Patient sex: M
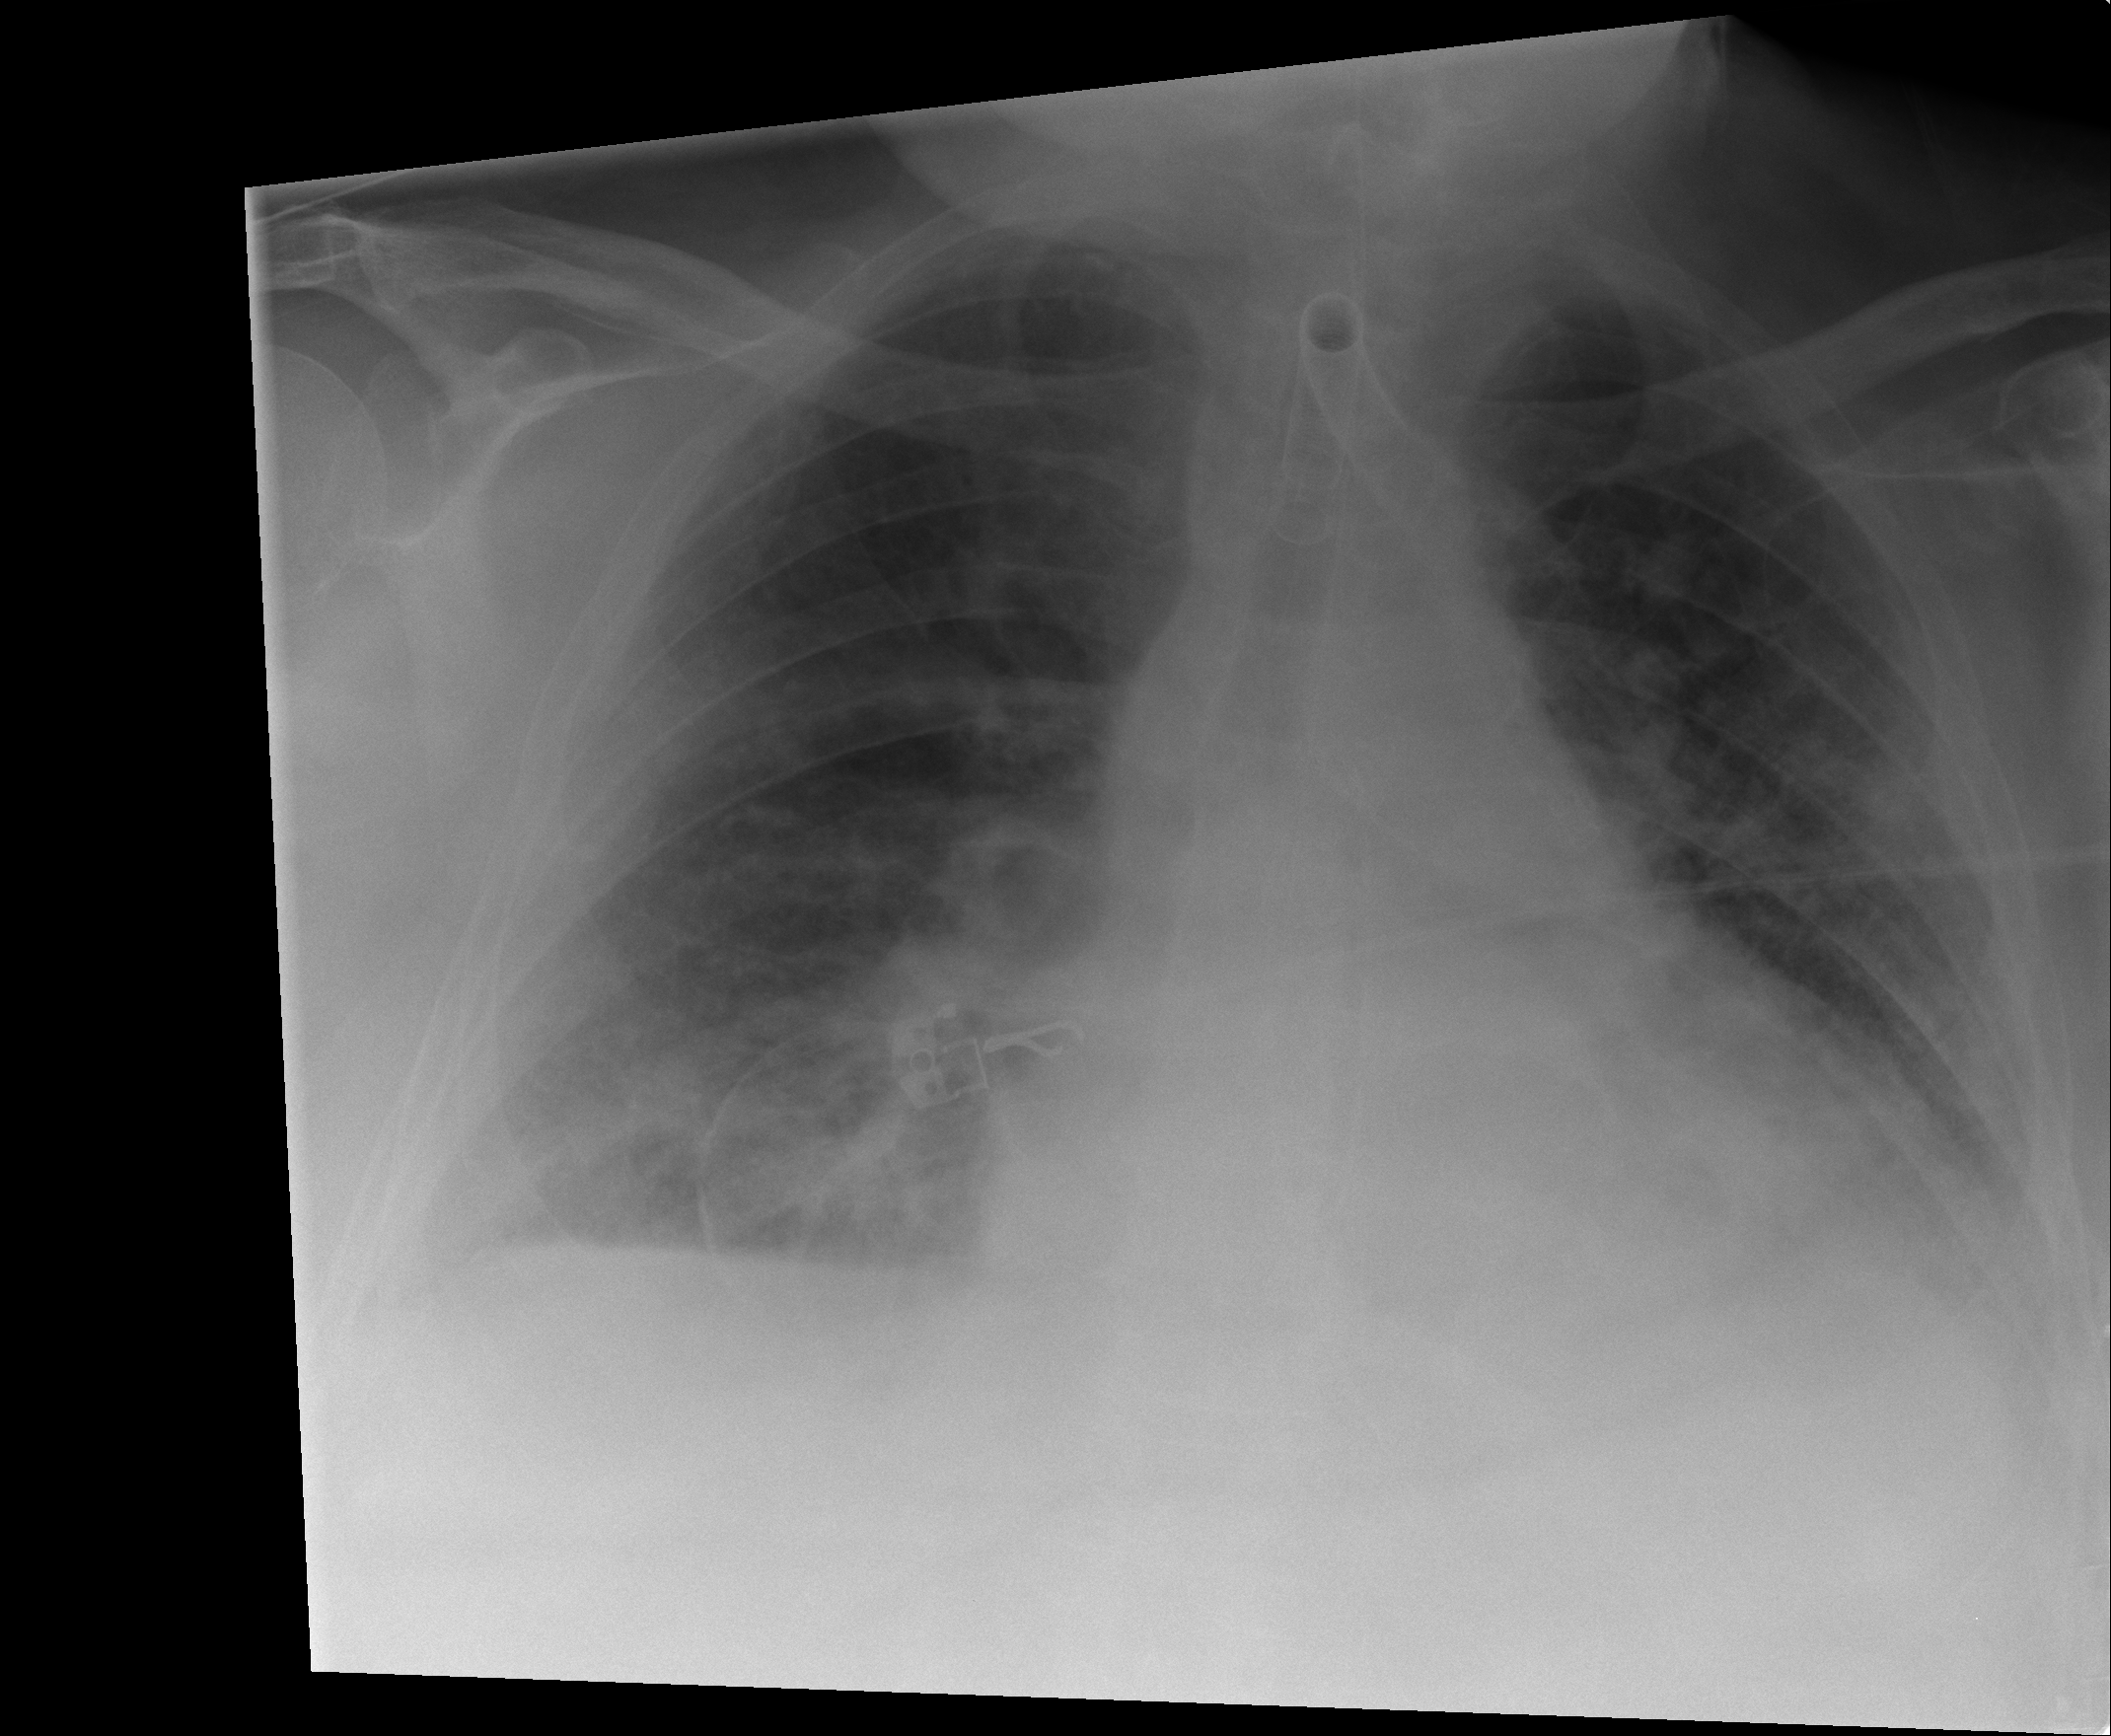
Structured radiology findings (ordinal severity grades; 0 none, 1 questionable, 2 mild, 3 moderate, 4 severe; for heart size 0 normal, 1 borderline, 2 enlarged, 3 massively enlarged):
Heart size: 2
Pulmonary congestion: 2
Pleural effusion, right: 2
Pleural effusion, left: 2
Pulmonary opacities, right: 2
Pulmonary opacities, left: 1
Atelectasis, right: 2
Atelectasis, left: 2